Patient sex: F
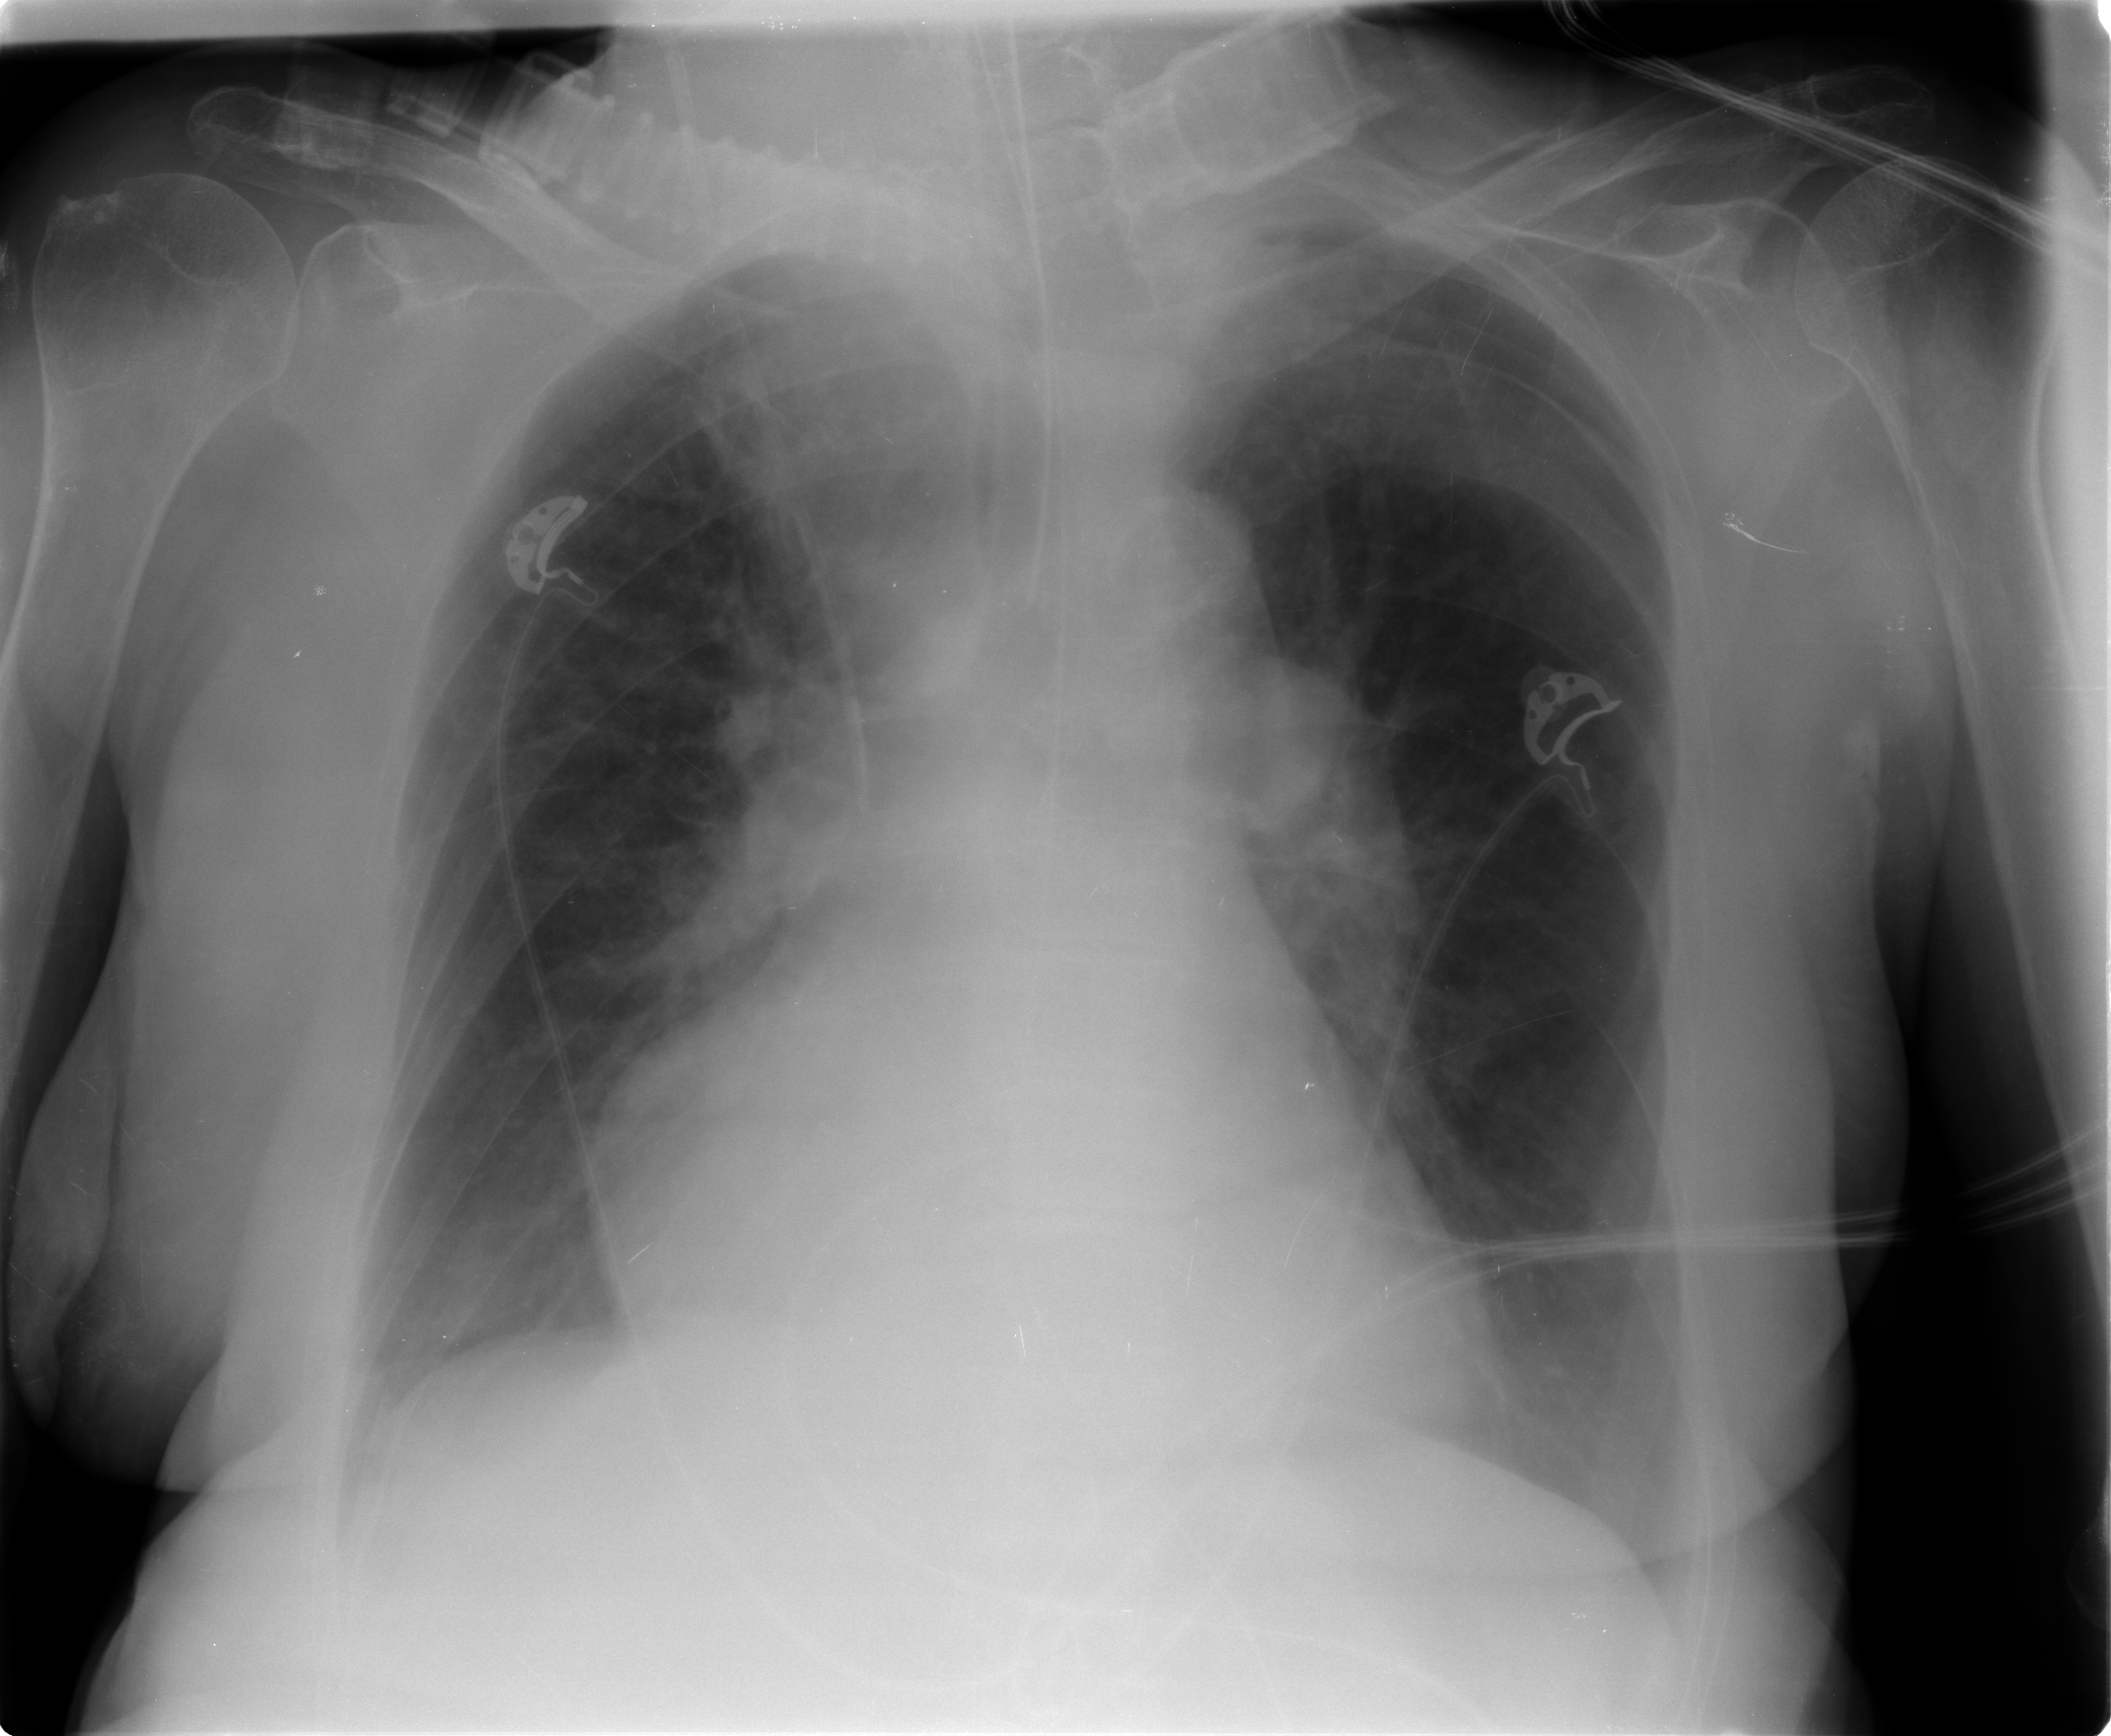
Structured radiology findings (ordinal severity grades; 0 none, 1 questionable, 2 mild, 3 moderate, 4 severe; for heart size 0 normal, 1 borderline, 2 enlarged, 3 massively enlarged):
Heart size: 2
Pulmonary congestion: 2
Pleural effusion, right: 0
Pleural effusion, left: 0
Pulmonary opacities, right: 0
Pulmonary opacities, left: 0
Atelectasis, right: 2
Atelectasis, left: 2